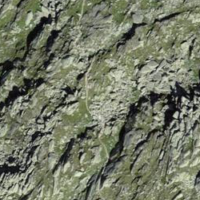
EUNIS habitat code: 26
Species observed at this site:
Geum montanum